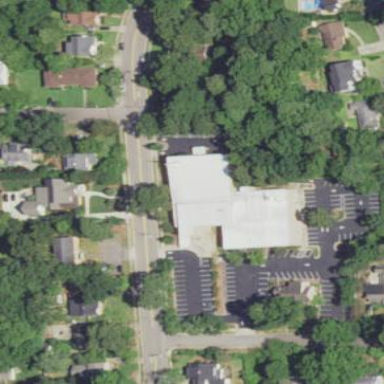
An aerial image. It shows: Commercial building.